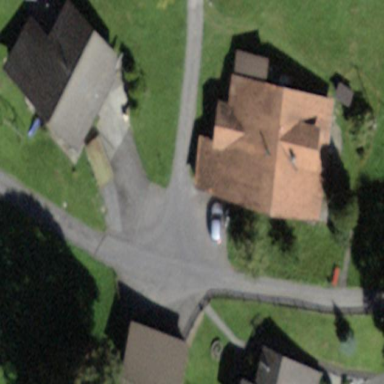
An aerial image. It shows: Residential building.